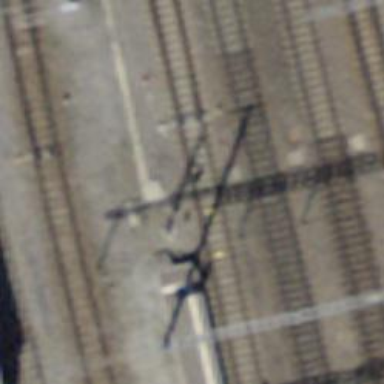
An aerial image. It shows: Single-track electrified railway siding with contact line for service.